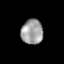
Tissue: lung
Cell type: Endothelial cells
Senescence score: 0.2011
Nuclear area (px): 533
Mean DAPI intensity: 157.805